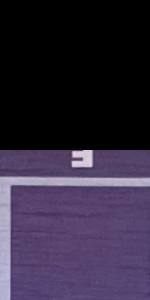
Label: Empty